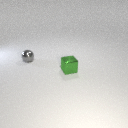
small green metal cube in front of small gray metal sphere